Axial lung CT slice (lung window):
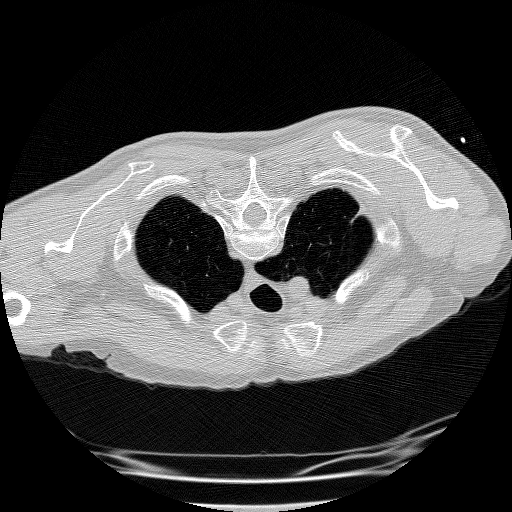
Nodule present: no